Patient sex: M
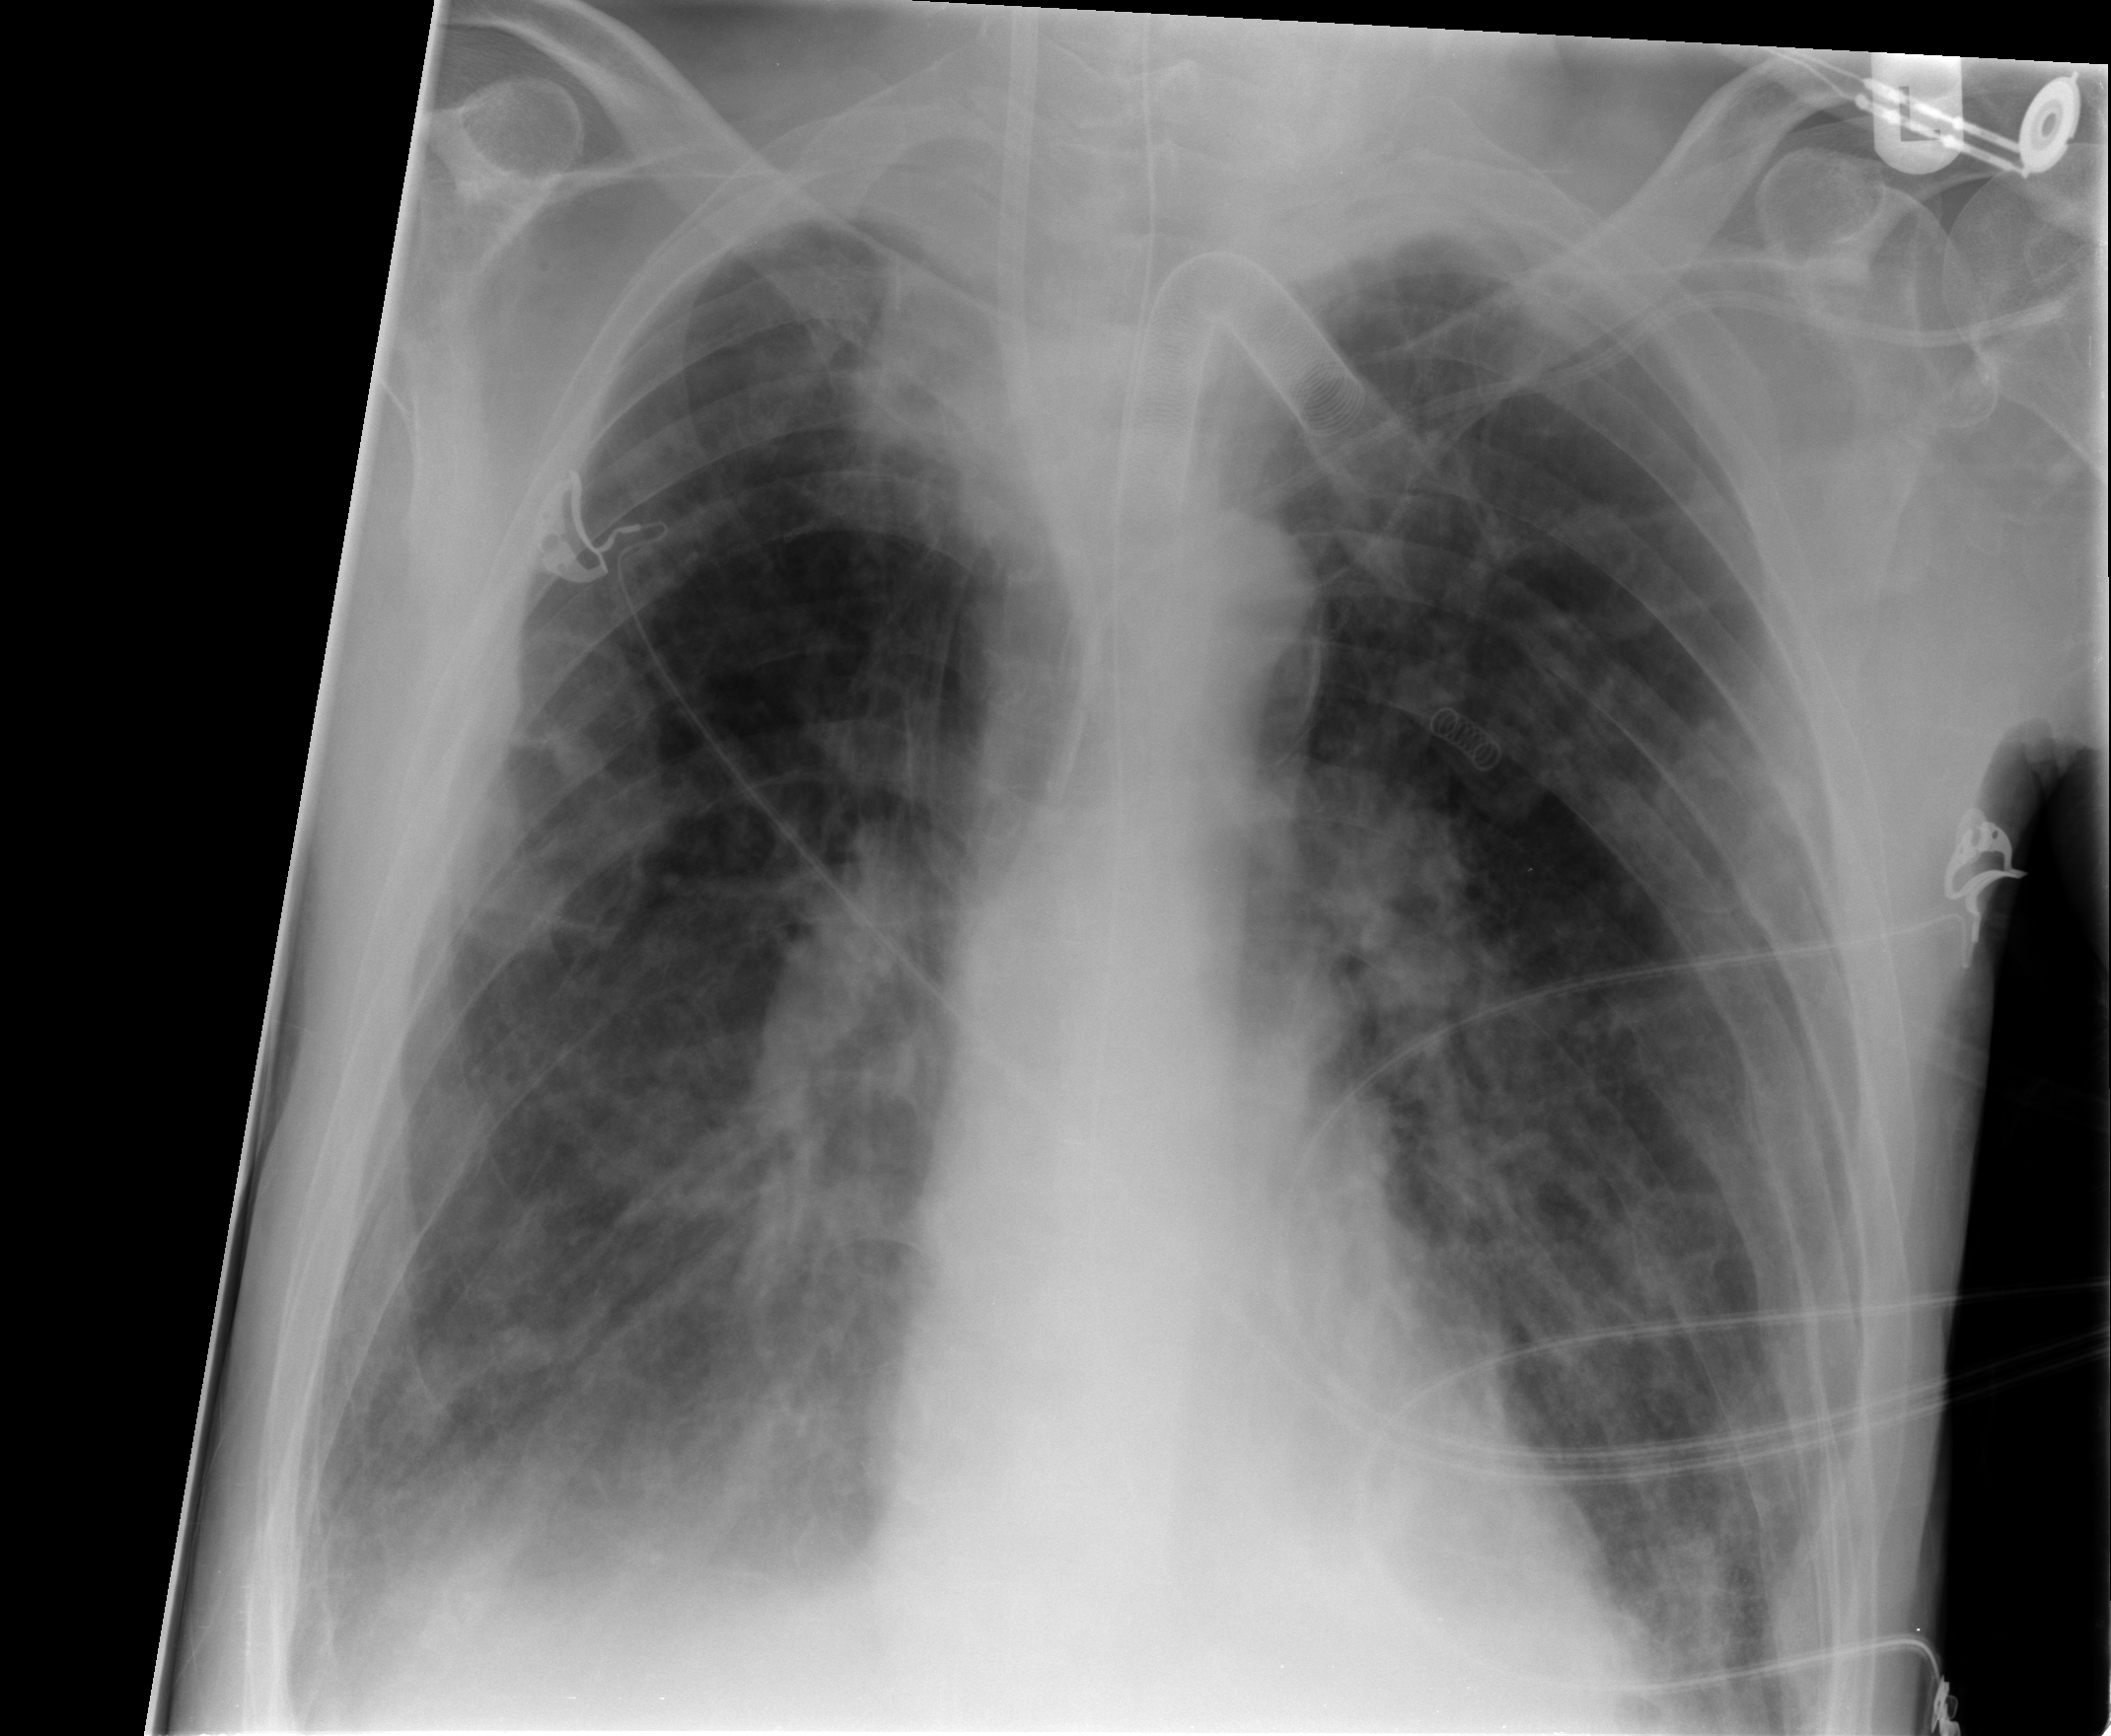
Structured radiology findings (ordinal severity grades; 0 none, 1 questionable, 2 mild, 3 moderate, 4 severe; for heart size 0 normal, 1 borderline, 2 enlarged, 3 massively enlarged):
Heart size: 0
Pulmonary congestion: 0
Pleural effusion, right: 2
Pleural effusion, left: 2
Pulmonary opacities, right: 2
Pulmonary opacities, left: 2
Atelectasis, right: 3
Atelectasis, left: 2